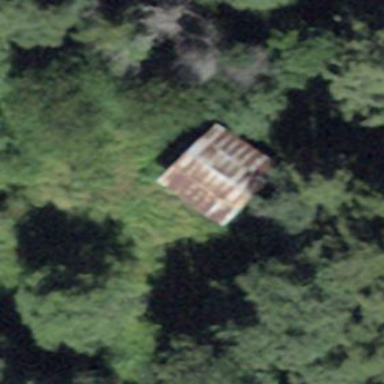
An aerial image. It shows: Shed.